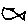
Label: fish